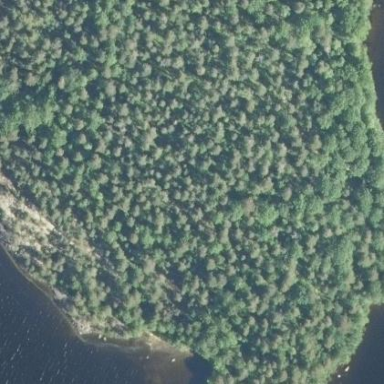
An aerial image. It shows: Forest area.